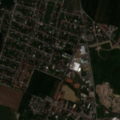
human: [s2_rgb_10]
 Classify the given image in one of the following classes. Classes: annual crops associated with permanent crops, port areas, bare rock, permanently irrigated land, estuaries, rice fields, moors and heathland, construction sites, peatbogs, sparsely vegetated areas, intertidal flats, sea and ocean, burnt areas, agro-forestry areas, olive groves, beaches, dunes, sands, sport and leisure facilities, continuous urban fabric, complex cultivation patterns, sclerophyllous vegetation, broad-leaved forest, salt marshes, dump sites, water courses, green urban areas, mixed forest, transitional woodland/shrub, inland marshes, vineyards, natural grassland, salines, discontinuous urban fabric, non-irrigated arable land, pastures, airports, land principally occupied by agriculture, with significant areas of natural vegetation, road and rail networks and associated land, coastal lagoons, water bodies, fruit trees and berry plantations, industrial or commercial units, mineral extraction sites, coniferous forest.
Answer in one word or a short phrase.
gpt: discontinuous urban fabric, industrial or commercial units, non-irrigated arable land